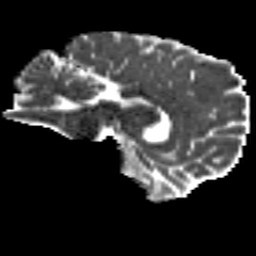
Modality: MD
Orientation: sagittal
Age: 23
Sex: female
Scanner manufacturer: siemens
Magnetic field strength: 3 T
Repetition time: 8.8 s
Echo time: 0.085 s